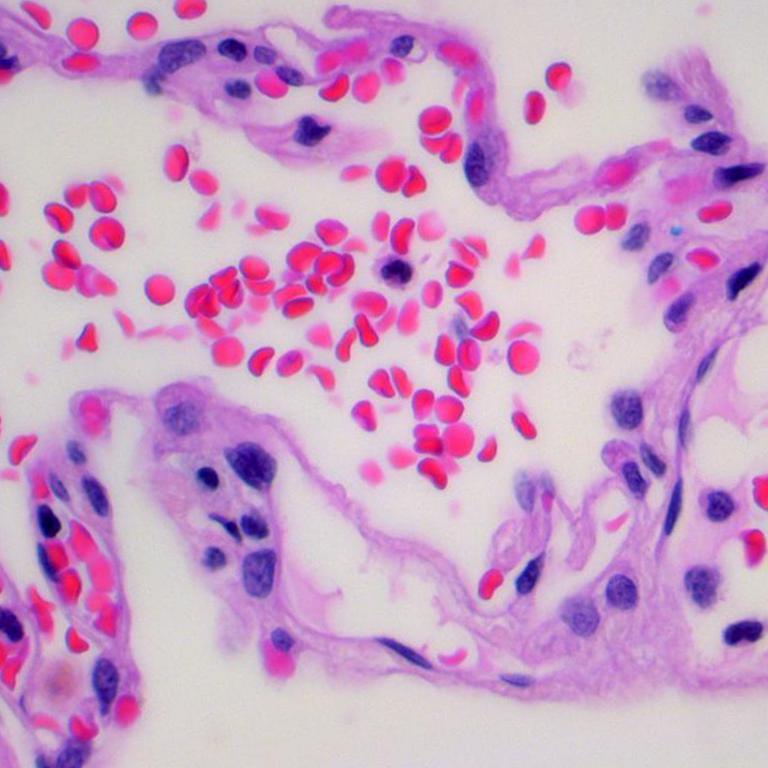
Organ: lung
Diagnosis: benign